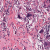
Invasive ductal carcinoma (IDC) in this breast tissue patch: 0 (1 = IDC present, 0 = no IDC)